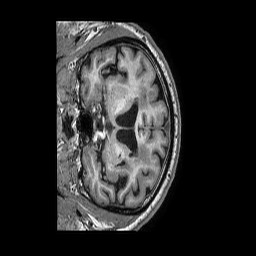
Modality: T1w
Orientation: coronal
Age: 65
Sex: male
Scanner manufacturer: philips
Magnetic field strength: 3 T
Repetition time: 0.006793 s
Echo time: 0.003059 s